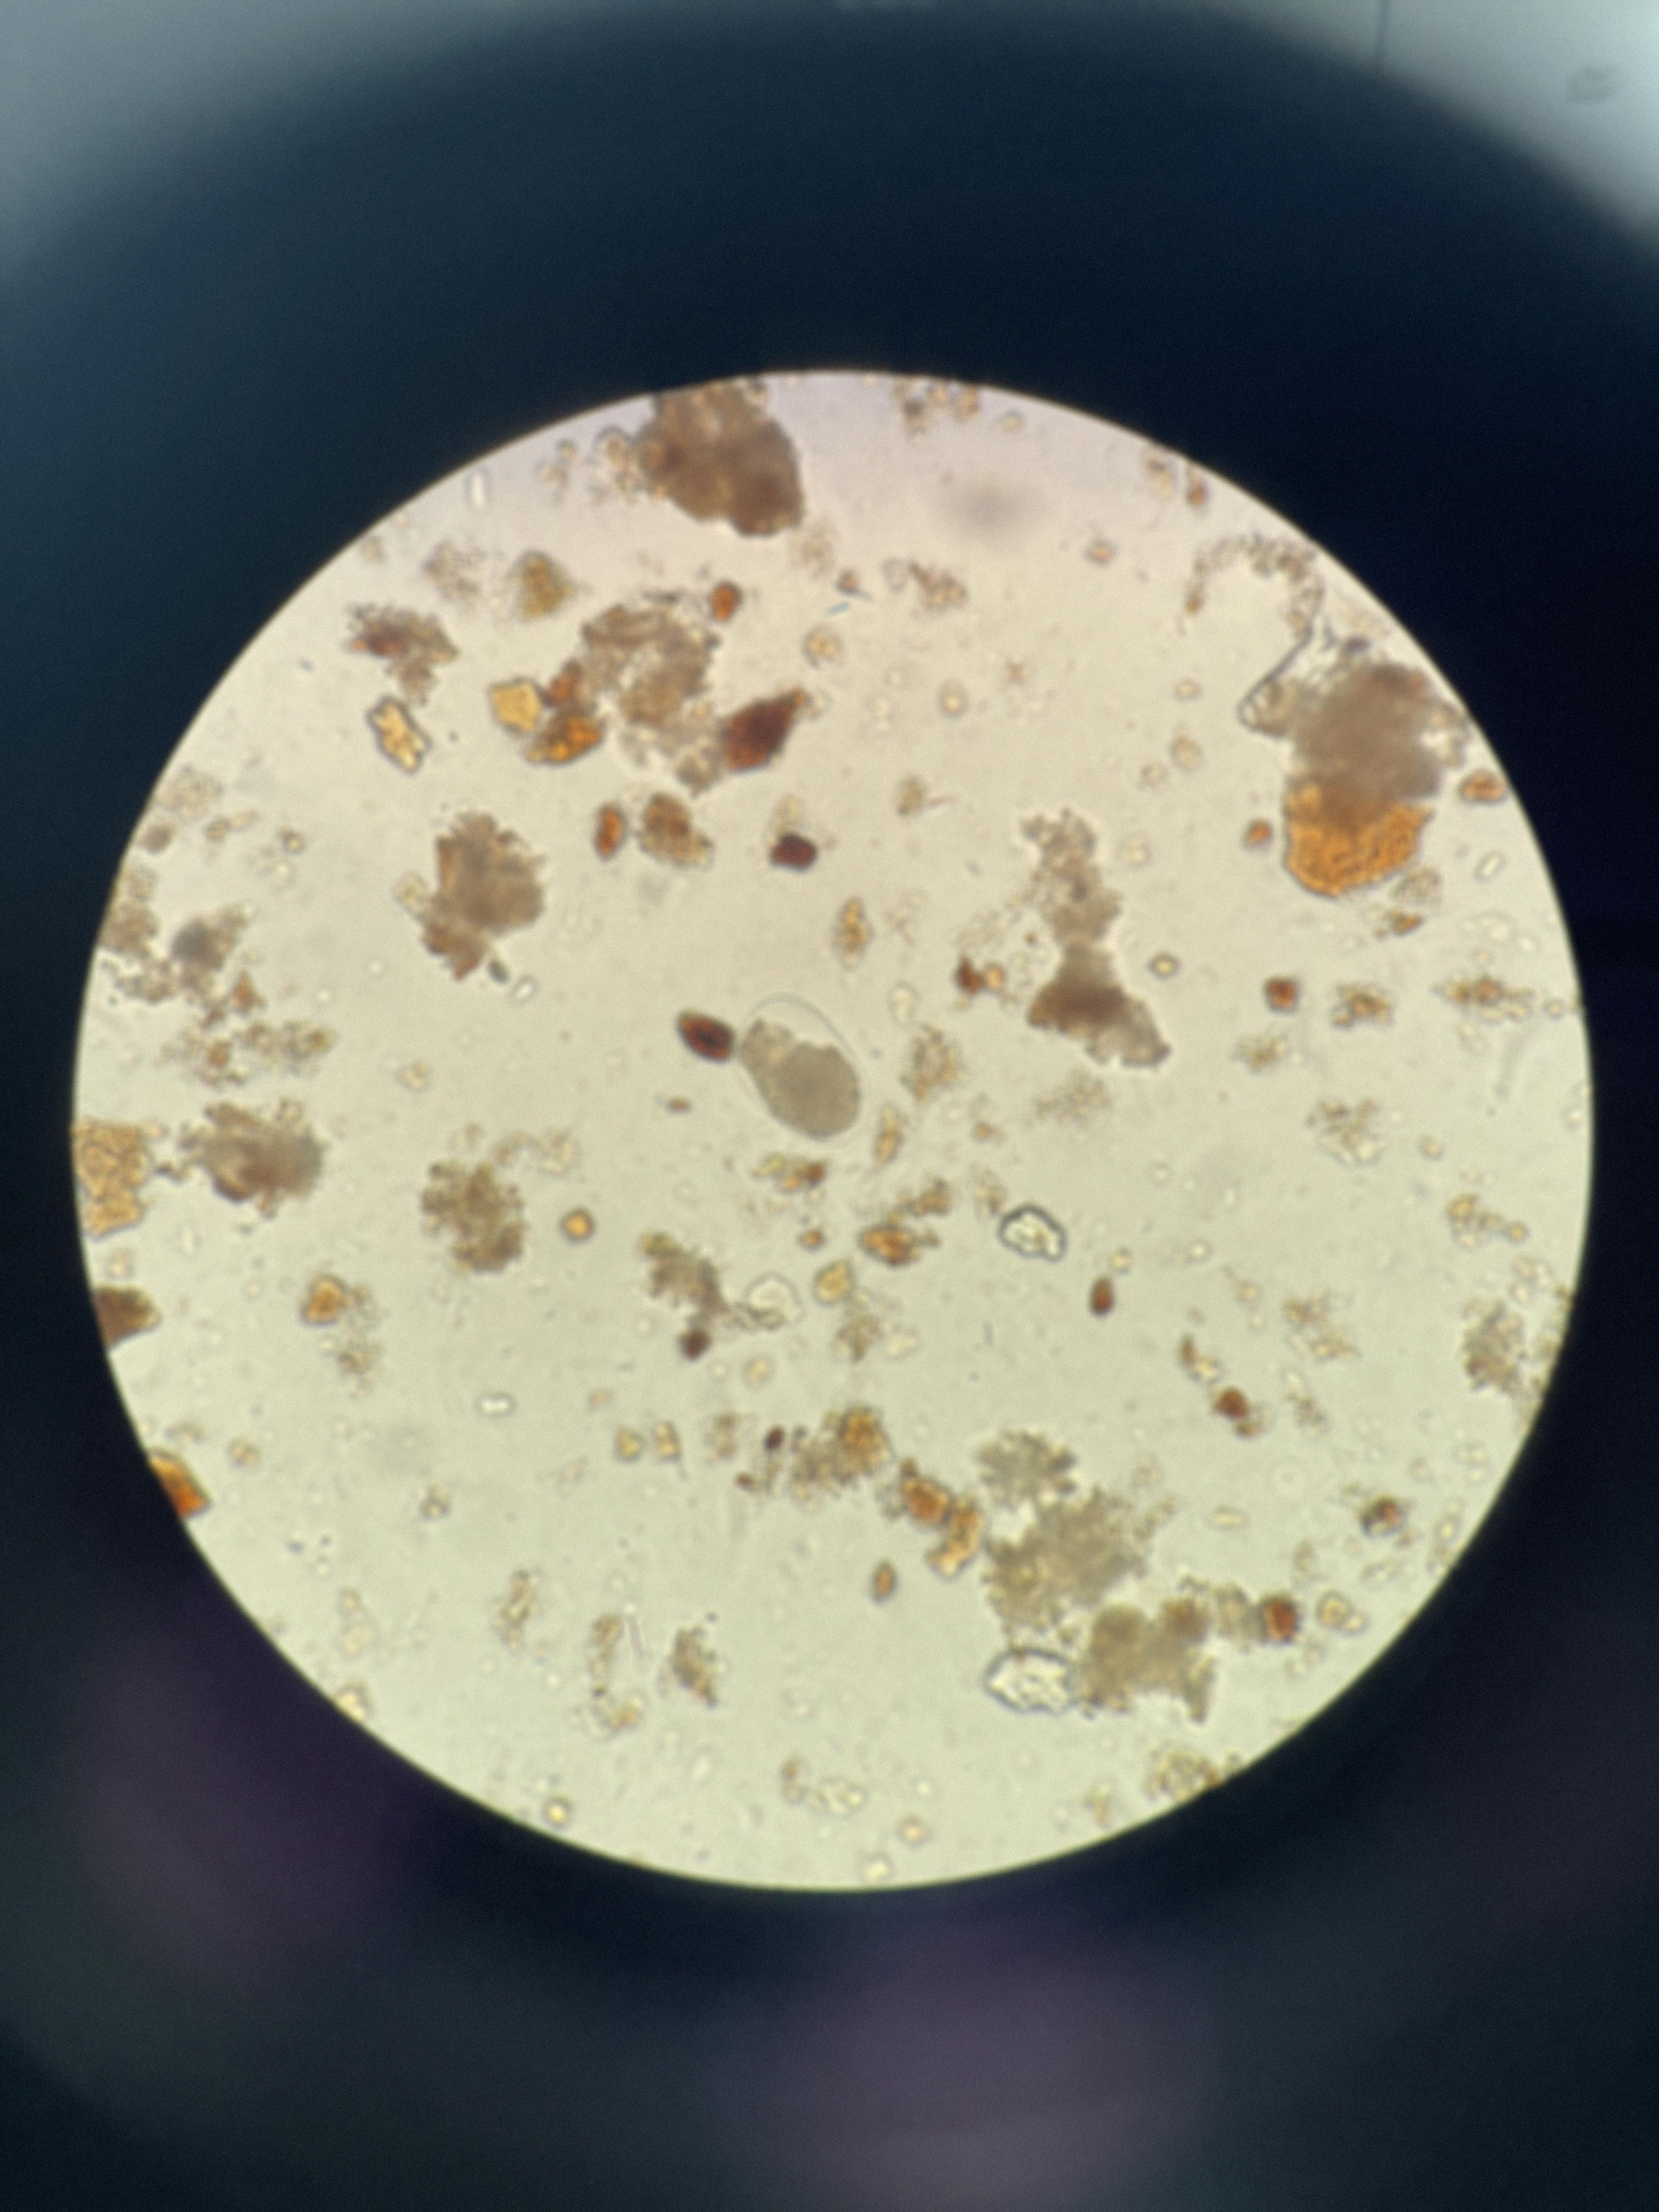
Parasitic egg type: Hookworm egg